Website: macys
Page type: delivery-shipping
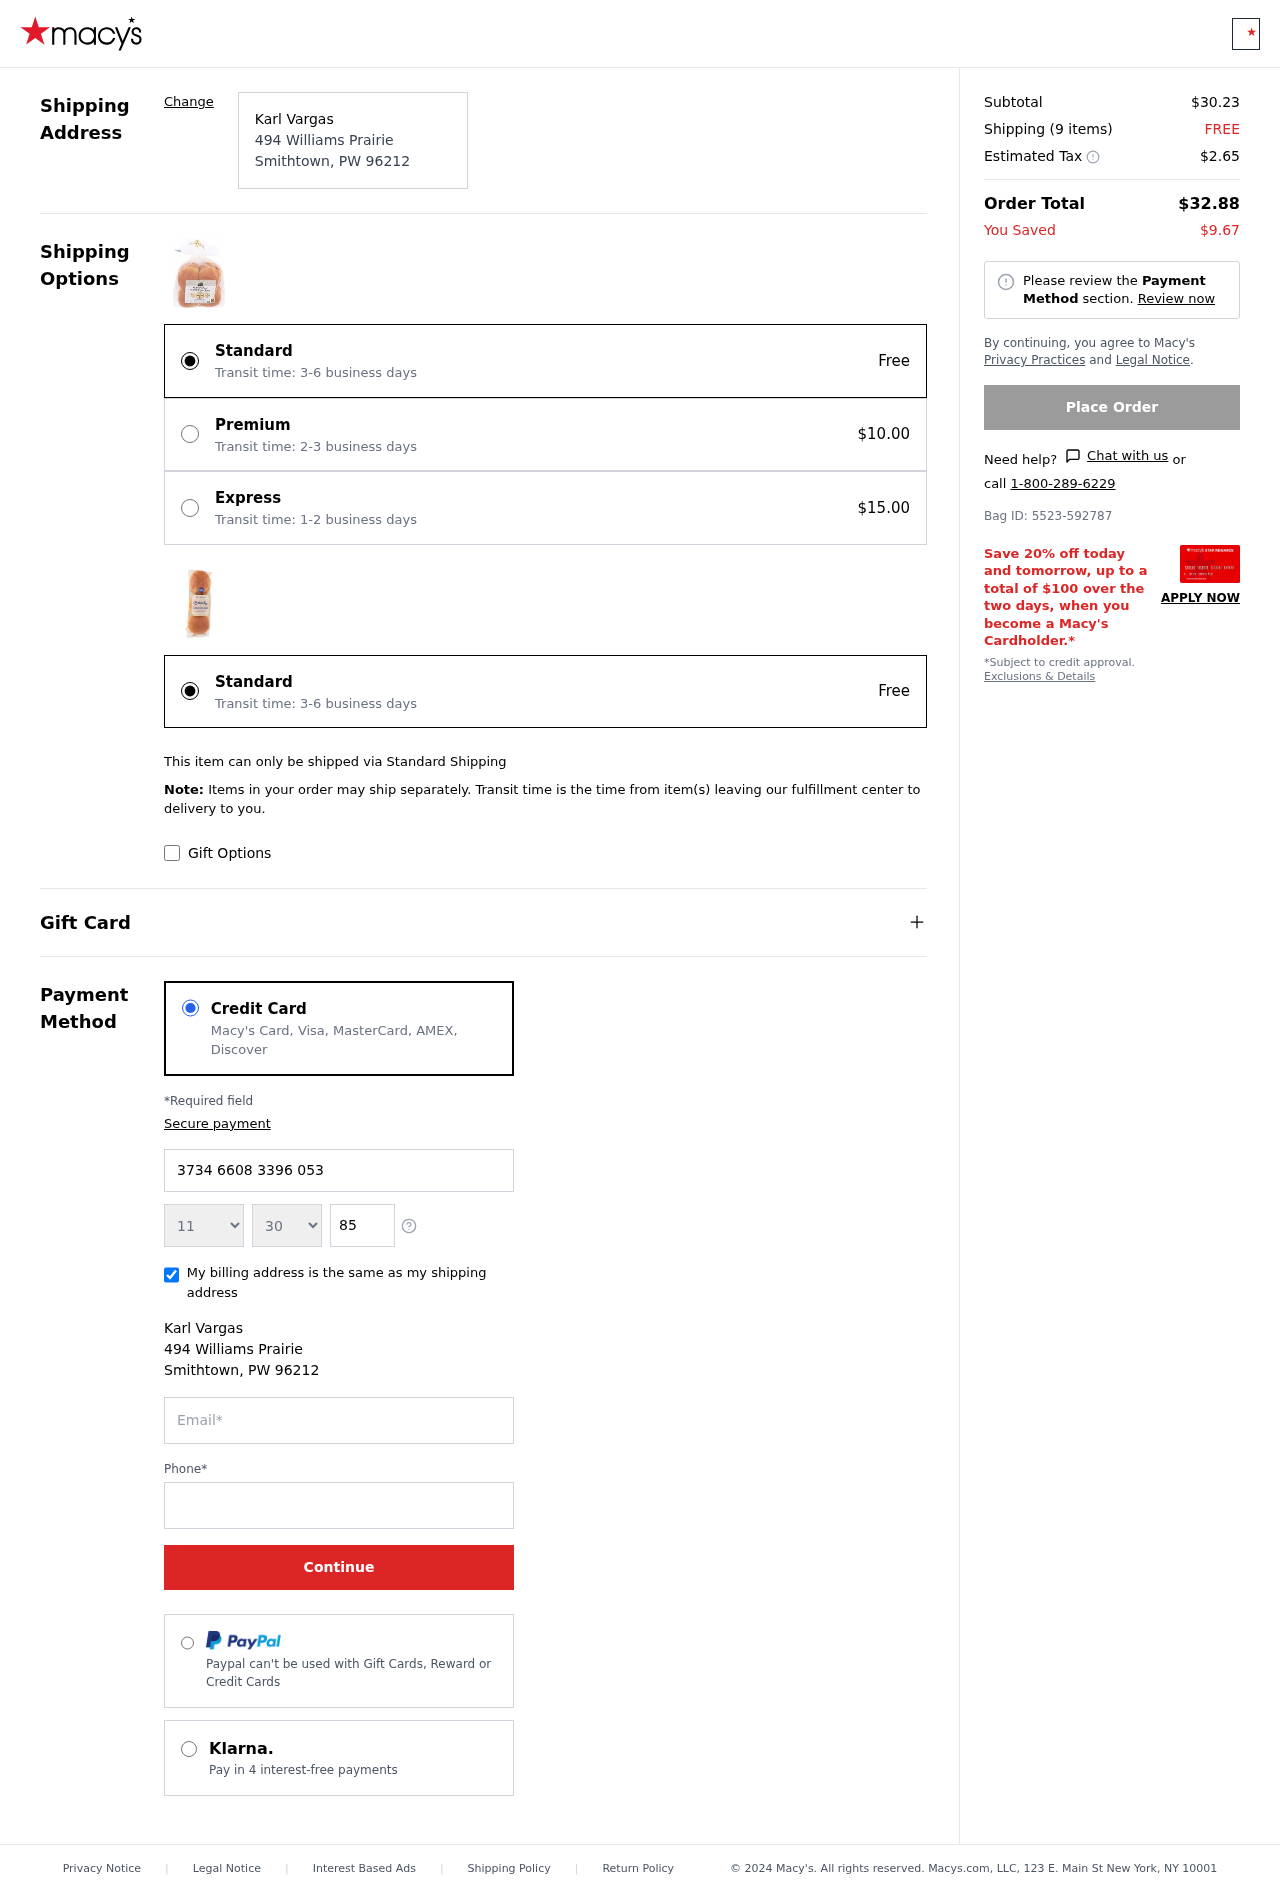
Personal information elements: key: PII_CARD_EXPIRY_MONTH
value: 11
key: PII_CARD_EXPIRY_YEAR
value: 30
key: PII_CITY
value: Smithtown
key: PII_CITY_STATE_ZIP
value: Smithtown, PW 96212
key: PII_FULLNAME
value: Karl Vargas
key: PII_POSTCODE
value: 96212
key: PII_STATE_ABBR
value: PW
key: PII_STREET
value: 494 Williams Prairie
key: PII_CARD_NUMBER
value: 3734 6608 3396 053
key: PII_CARD_CVV
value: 8573
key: PII_EMAIL
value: kvargas@gmail.com
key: PII_PHONE
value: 4247562822
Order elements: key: ORDER_SUBTOTAL
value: $30.23
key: ORDER_NUM_ITEMS
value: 9
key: ORDER_SHIPPING_COST
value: FREE
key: ORDER_TAX
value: $2.65
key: ORDER_TOTAL
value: $32.88
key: ORDER_SAVINGS
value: $9.67
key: ORDER_BAG_ID
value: Bag ID: 5523-592787